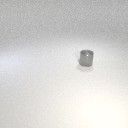
small gray metal cylinder